Interaction volume radius: 10 \u00c5
Interaction volume height: 35 \u00c5
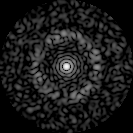
Disorder parameter: 0.8457